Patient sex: M
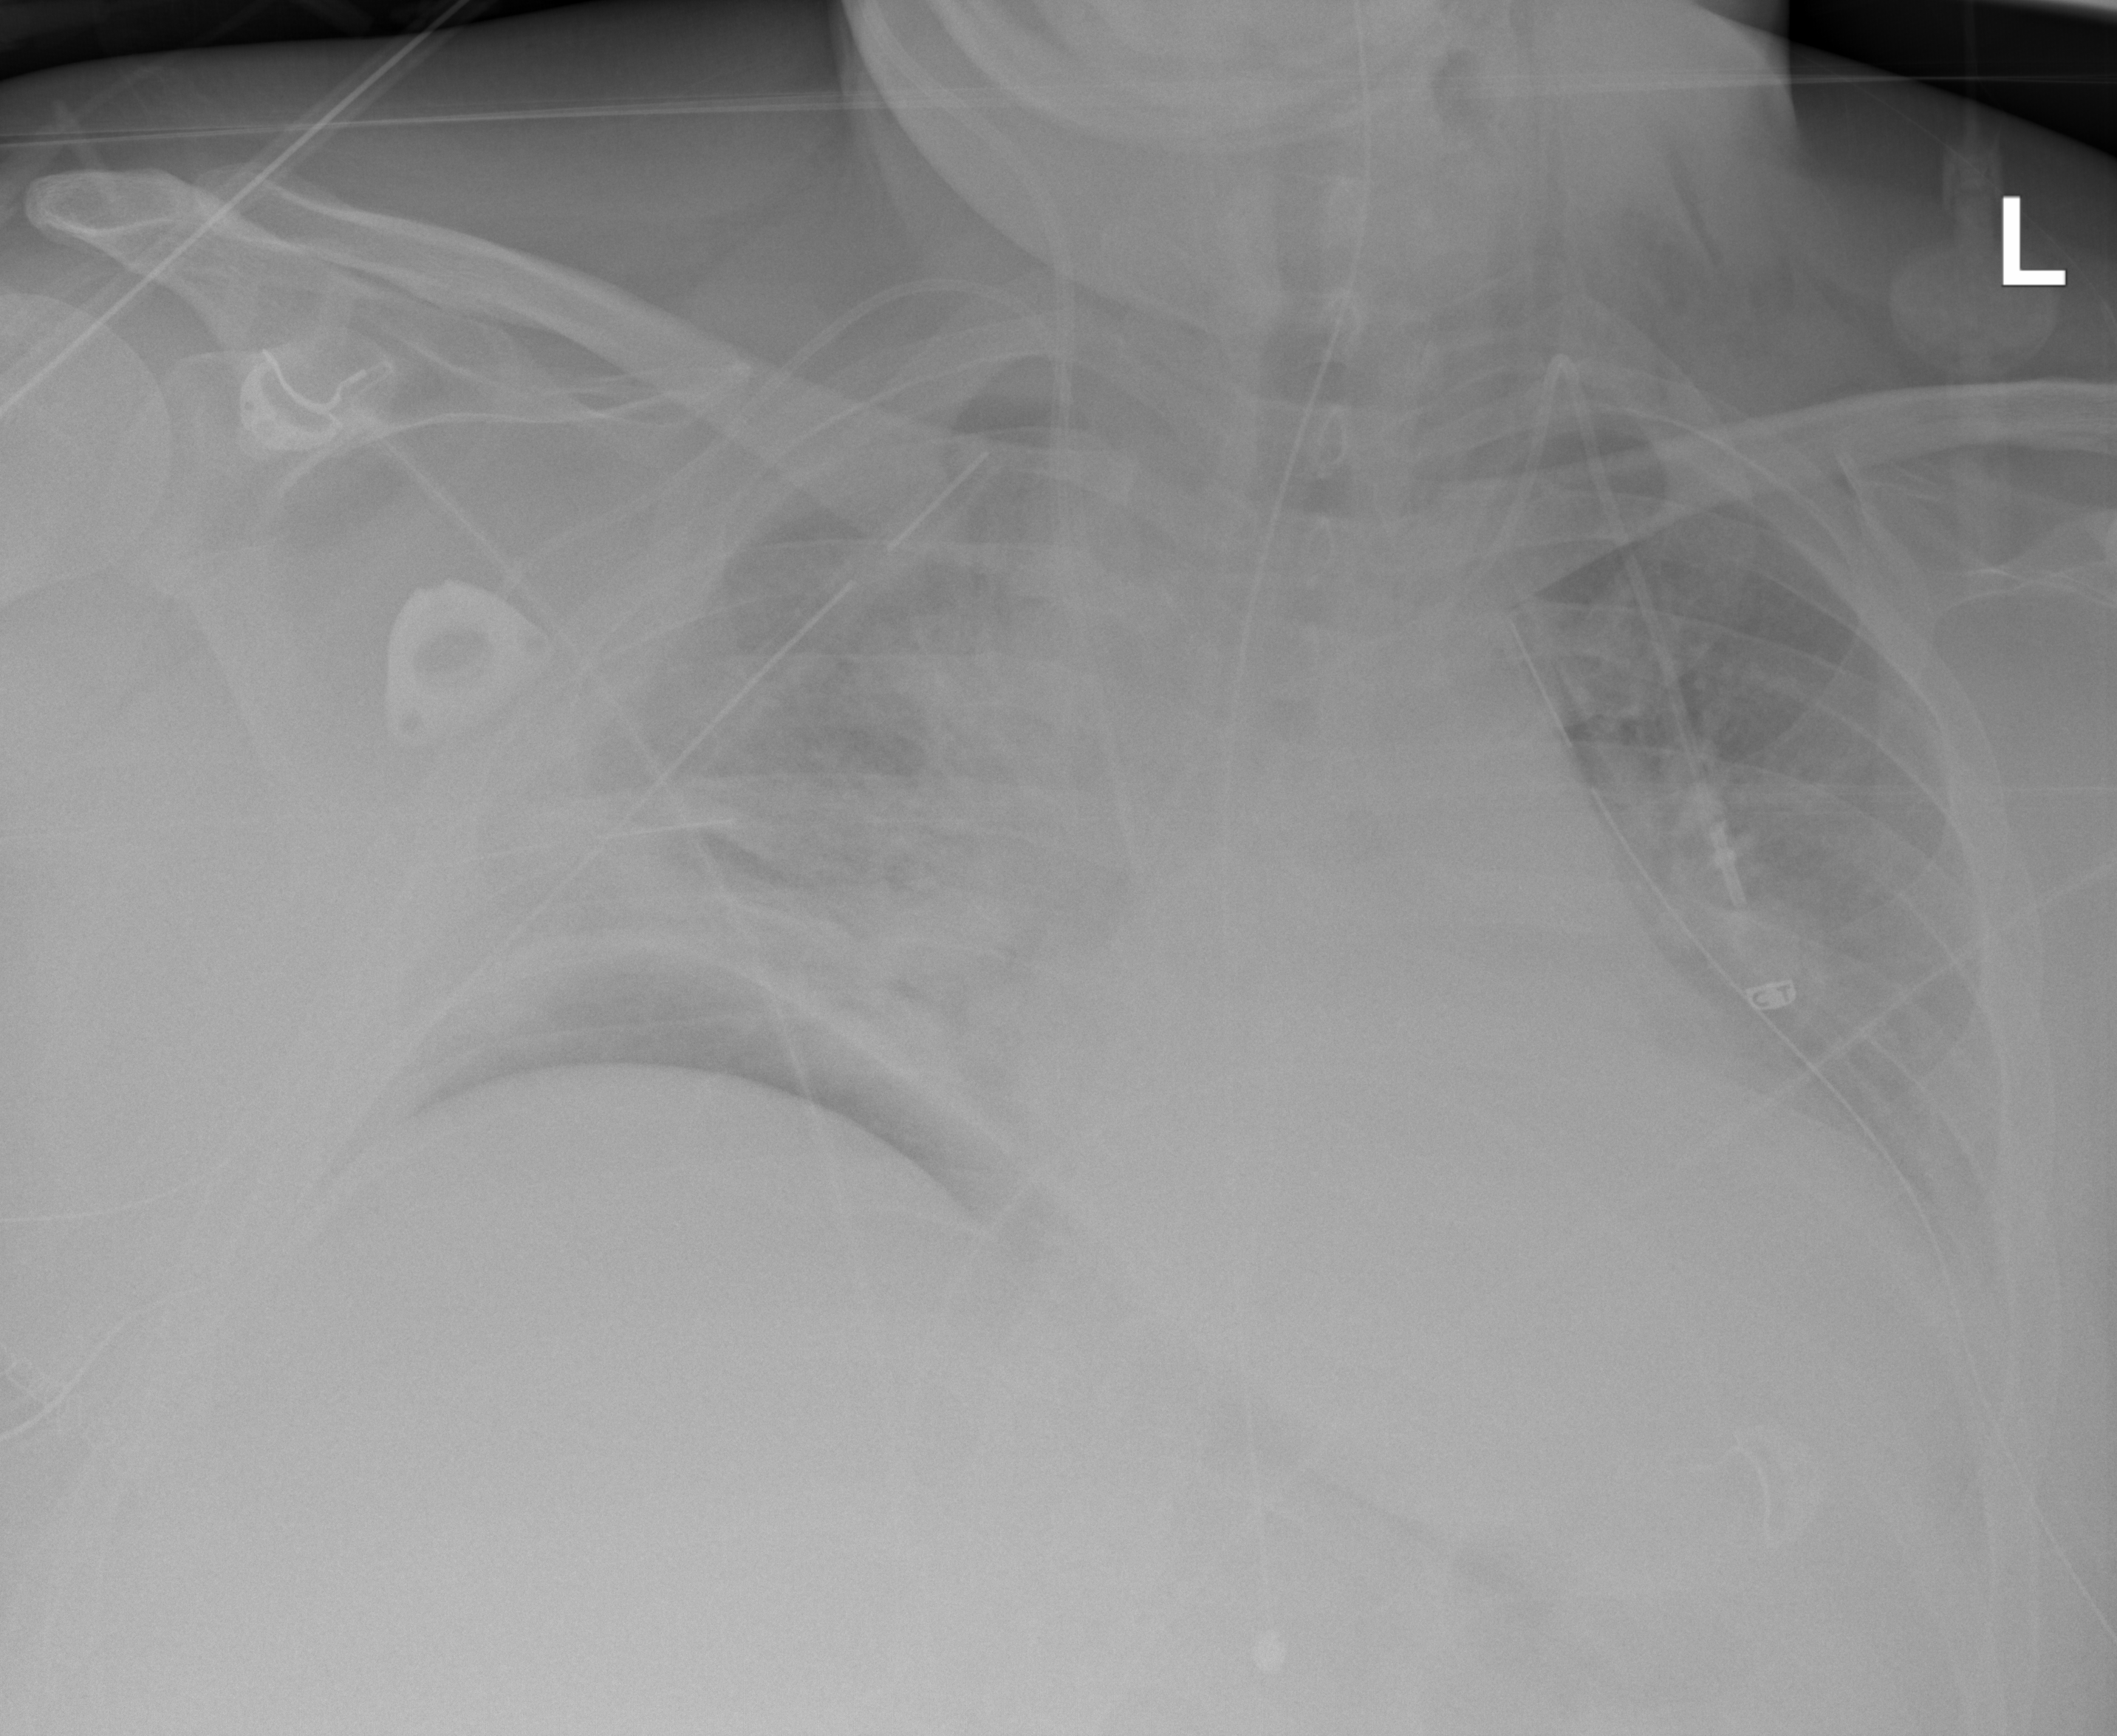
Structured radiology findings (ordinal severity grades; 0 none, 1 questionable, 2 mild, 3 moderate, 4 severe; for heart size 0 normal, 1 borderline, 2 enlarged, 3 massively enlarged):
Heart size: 2
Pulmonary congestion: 0
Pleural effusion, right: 2
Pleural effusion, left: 2
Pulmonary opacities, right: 3
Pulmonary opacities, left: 2
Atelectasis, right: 3
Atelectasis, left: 2